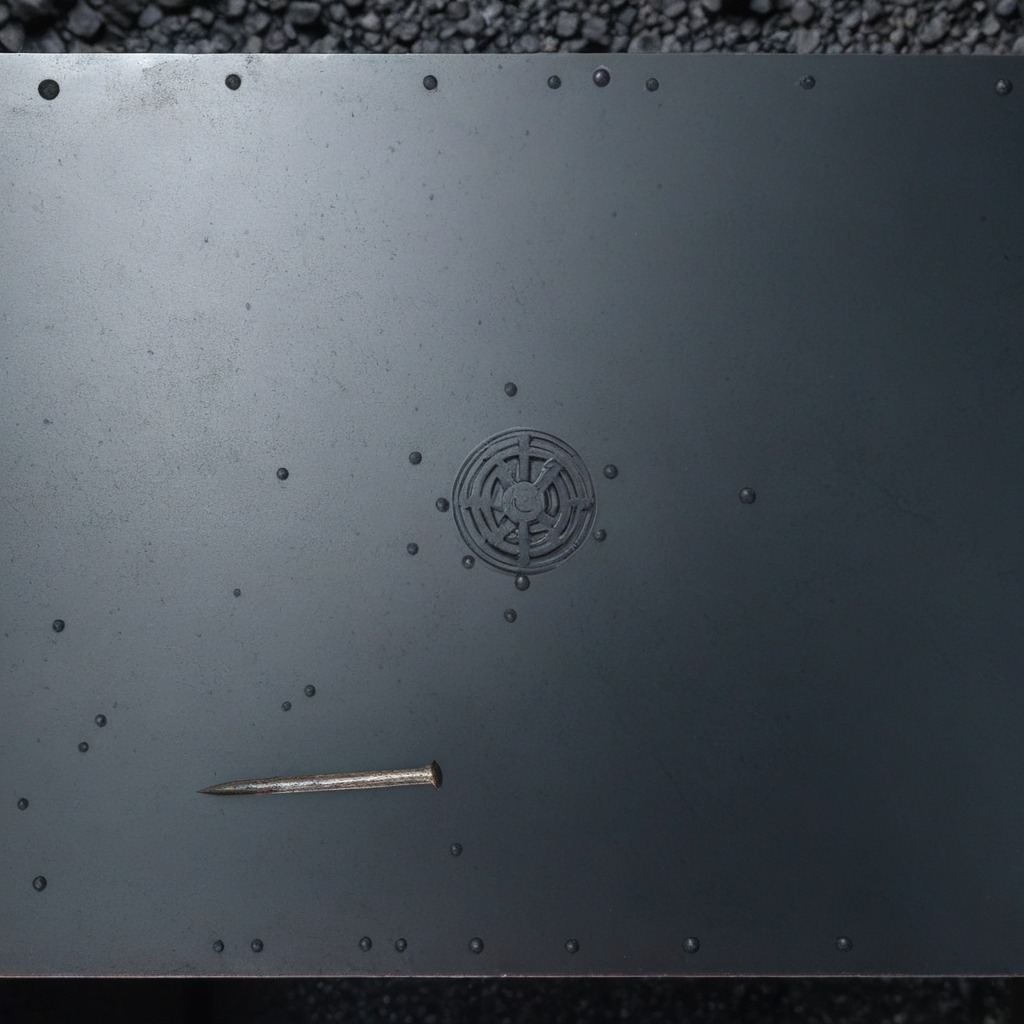
An iron nail is lying on a cold steel table in a mining workshop.